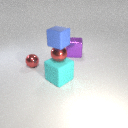
small blue rubber cube above large cyan rubber cube